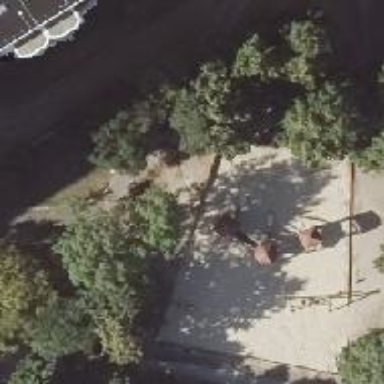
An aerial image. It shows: Playground area for leisure activities on the land.